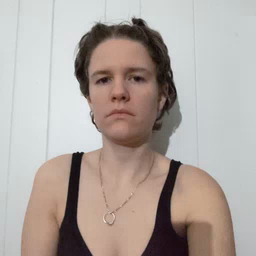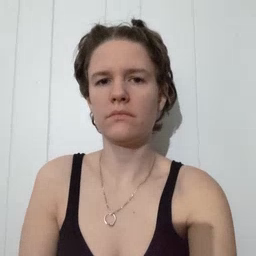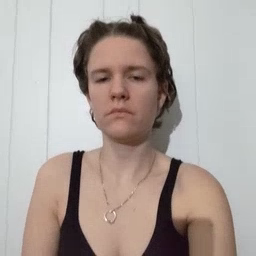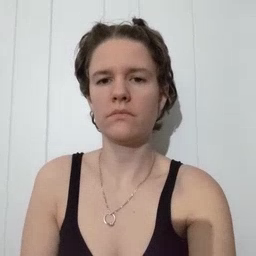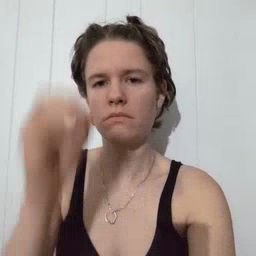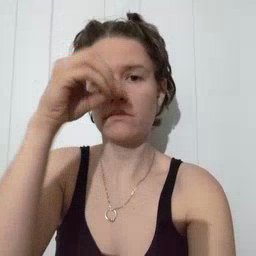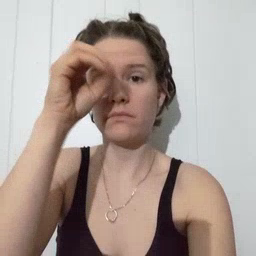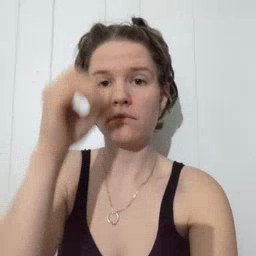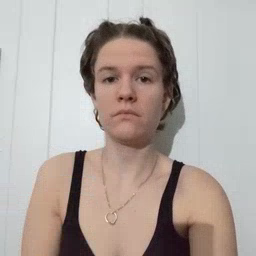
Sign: owl